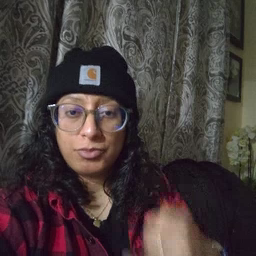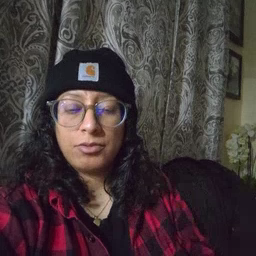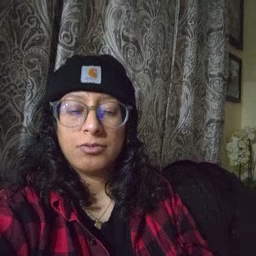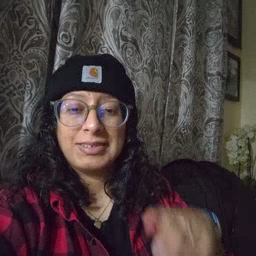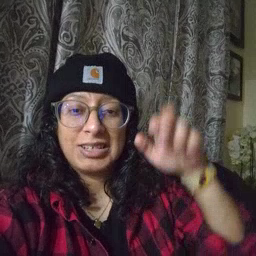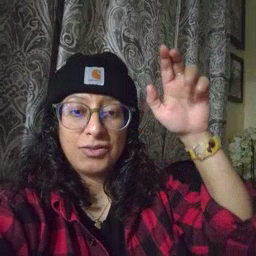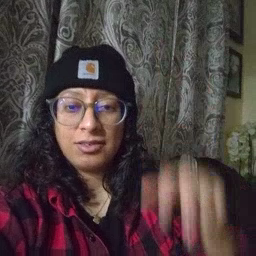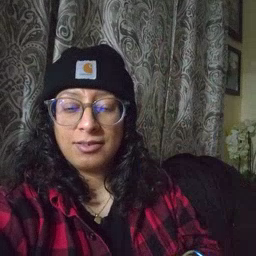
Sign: stairs